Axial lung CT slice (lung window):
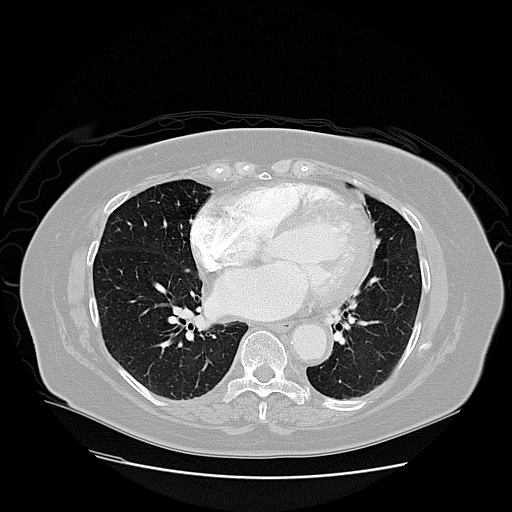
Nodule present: no